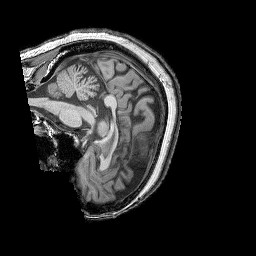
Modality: T1w
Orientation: sagittal
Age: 40
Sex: female
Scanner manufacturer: siemens
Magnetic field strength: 3 T
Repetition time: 2.25 s
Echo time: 0.00411 s